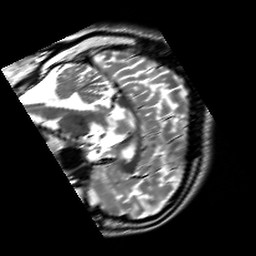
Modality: T2w
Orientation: sagittal
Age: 27
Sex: male
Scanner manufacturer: siemens
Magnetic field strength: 3 T
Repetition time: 7 s
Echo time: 0.09 s